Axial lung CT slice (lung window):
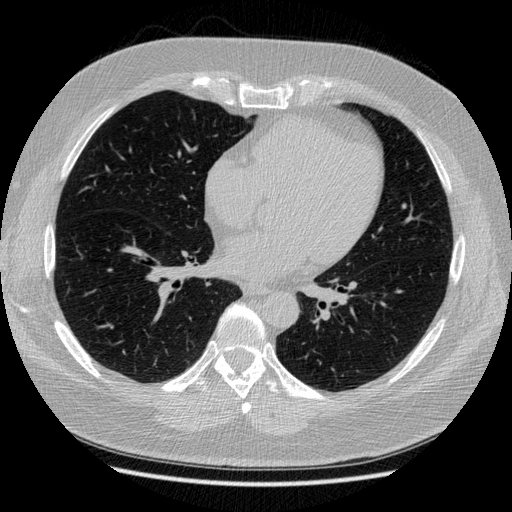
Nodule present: no